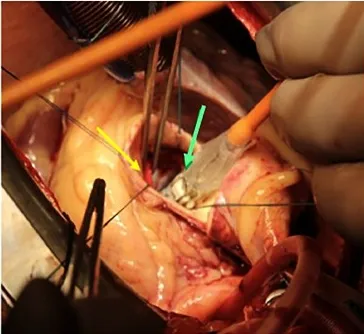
(A) Deployment of the 30.5 mm Myval THV (green arrow) positioning into the ring (yellow arrow).
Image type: medical_photograph (other_medical_photograph)